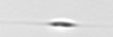
Label: Cylindrotheca_morphotype1